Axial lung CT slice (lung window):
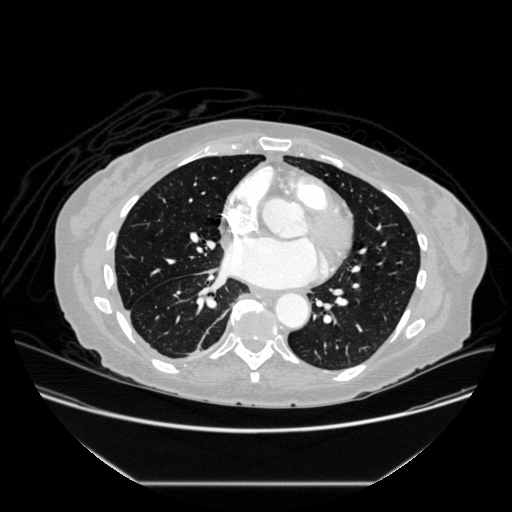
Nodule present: no